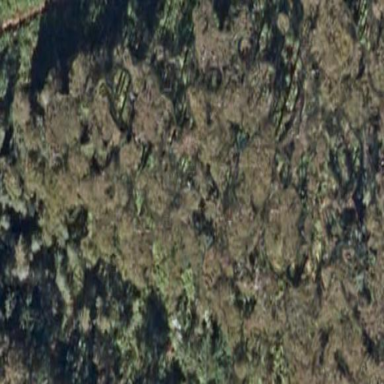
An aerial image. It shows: Beautiful woodland area.